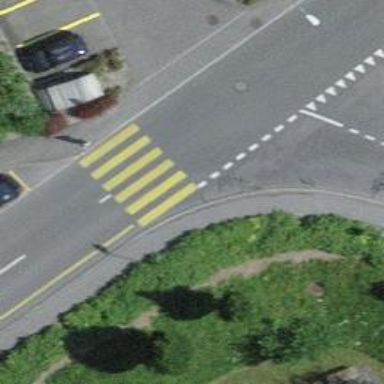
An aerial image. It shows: Uncontrolled zebra crossing with zebra markings.